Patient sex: M
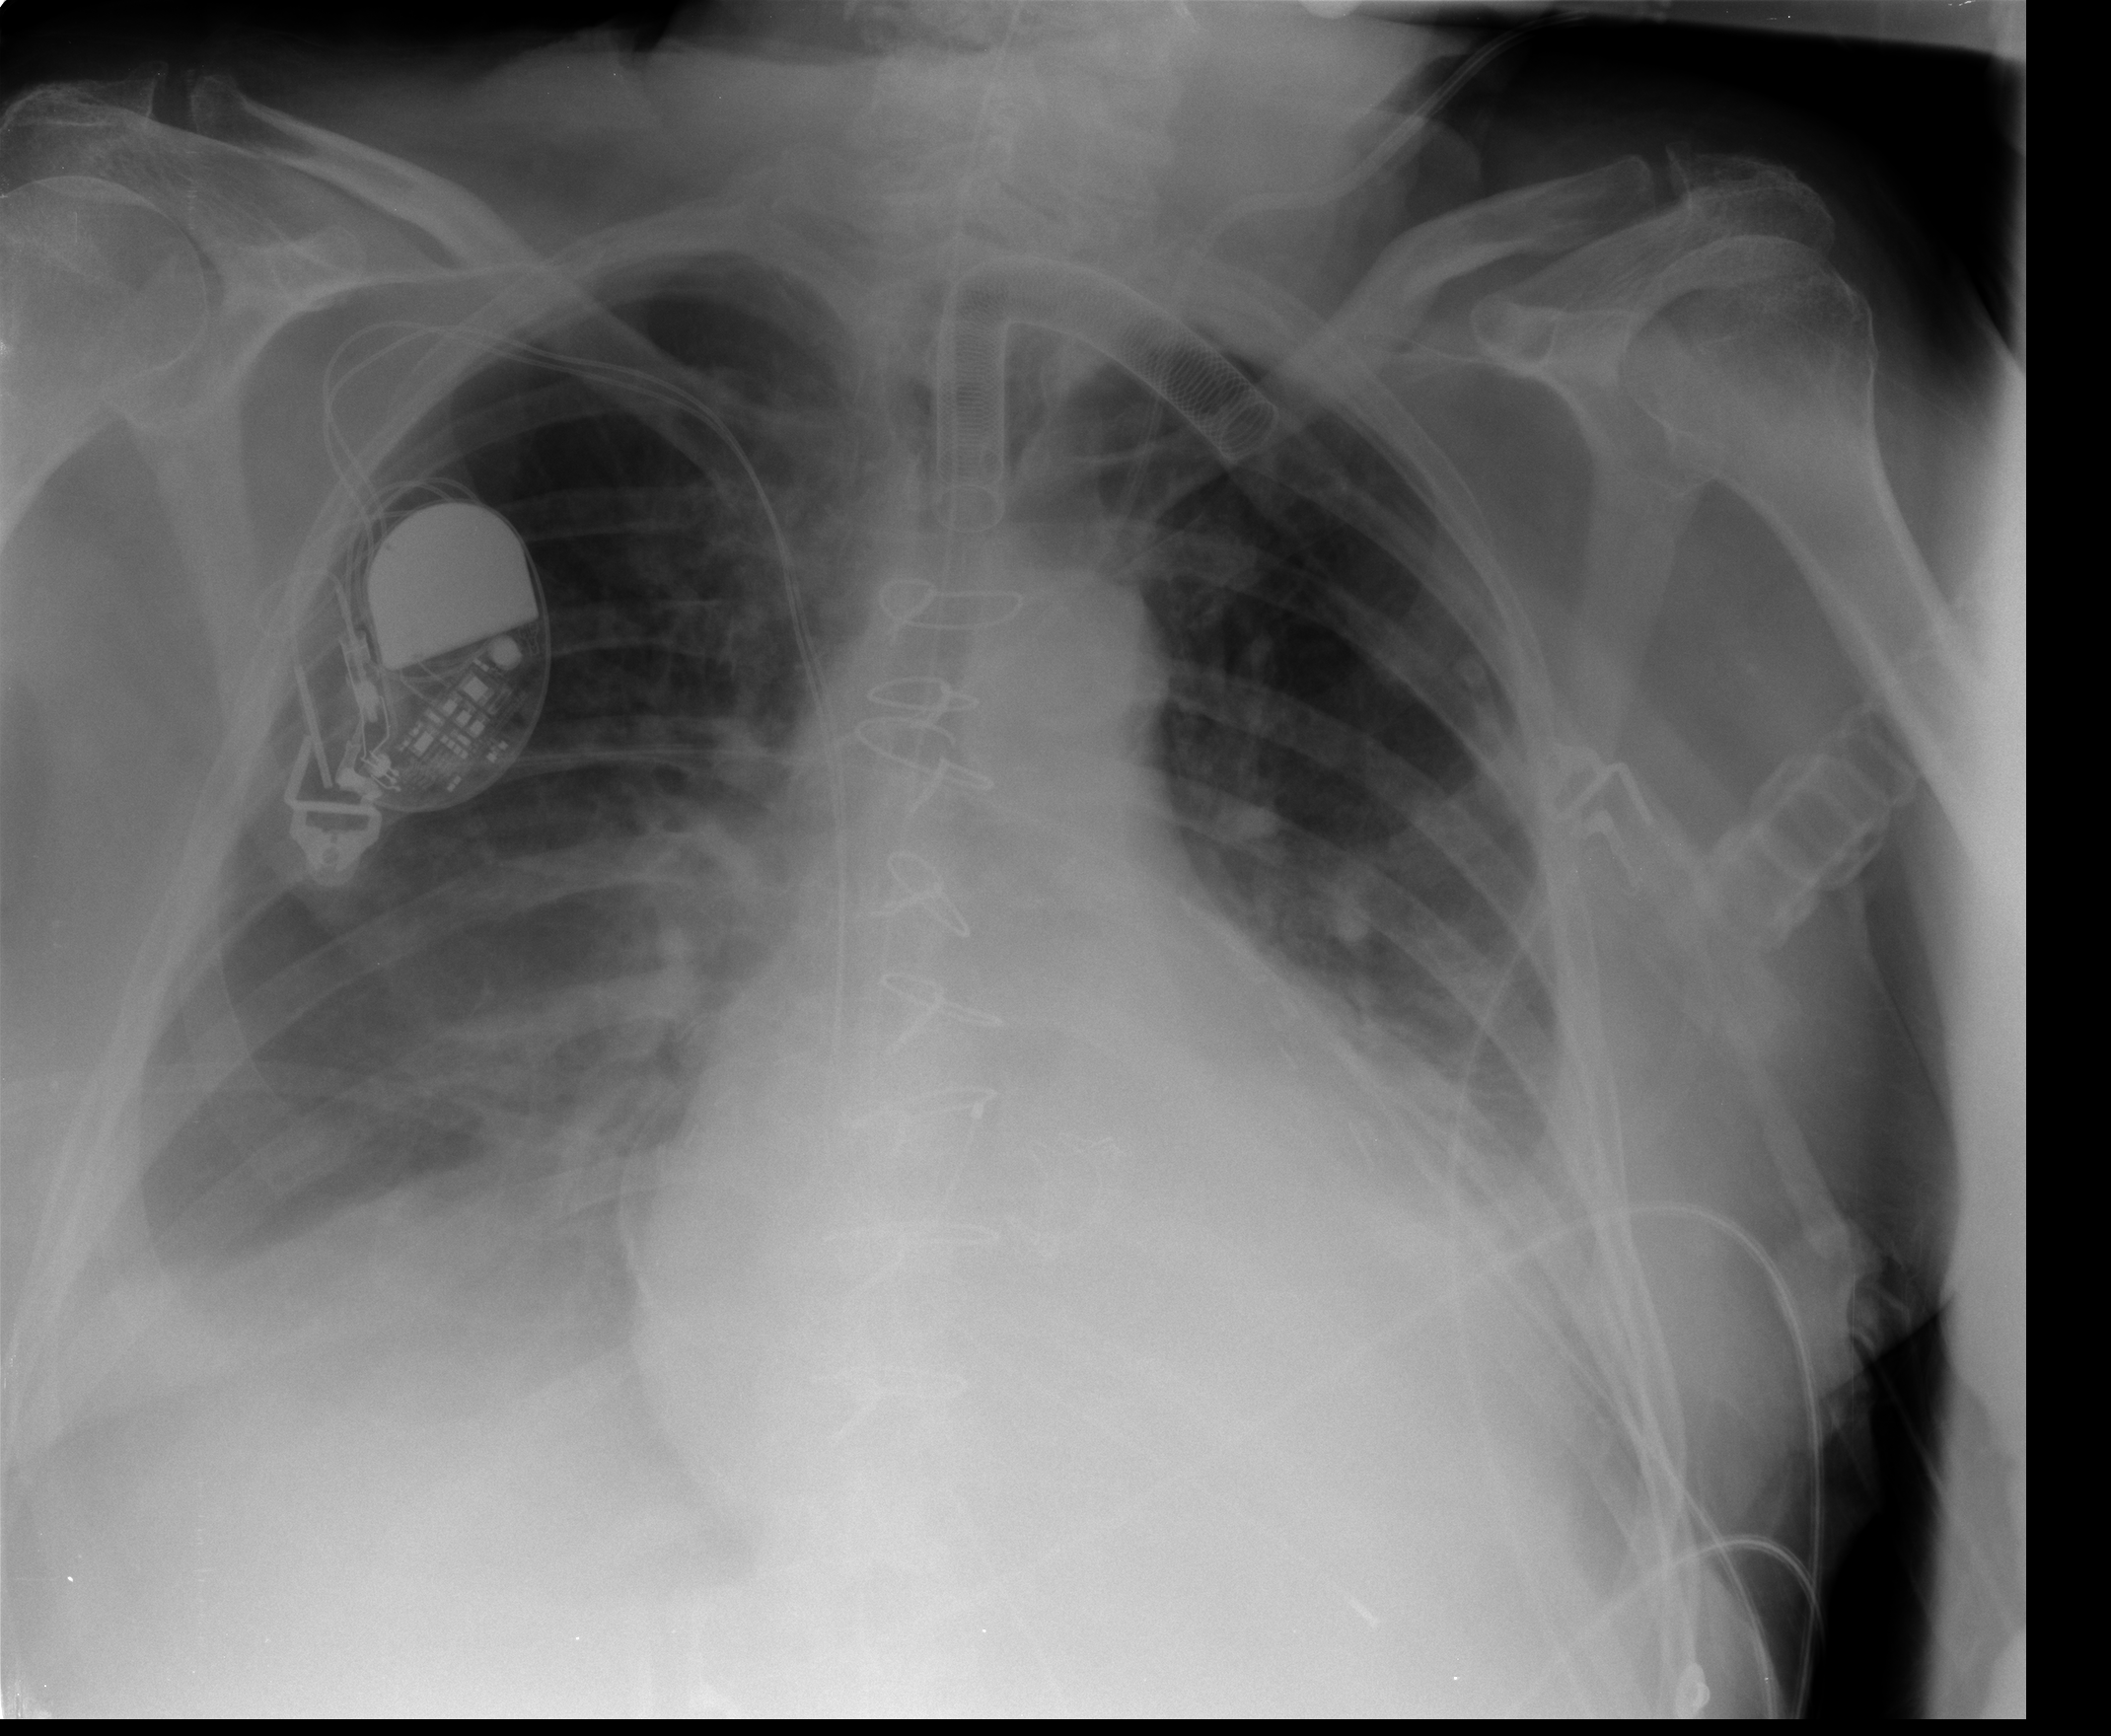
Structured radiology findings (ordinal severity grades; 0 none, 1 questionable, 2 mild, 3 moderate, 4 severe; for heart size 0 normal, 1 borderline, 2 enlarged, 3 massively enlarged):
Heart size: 3
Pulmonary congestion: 0
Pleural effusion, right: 2
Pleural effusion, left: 2
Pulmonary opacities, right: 1
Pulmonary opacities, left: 0
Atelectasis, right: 2
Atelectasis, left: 2